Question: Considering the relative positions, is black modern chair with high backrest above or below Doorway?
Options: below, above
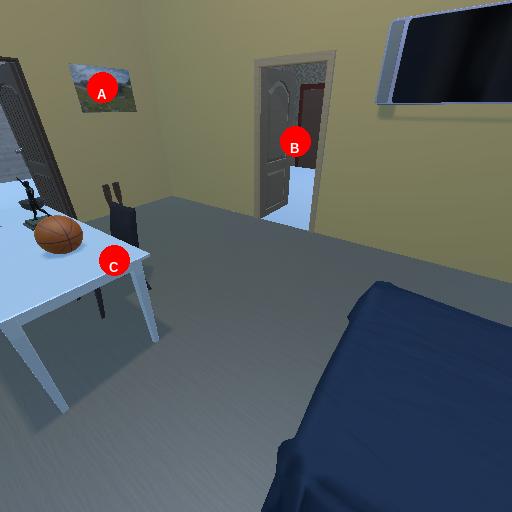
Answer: below